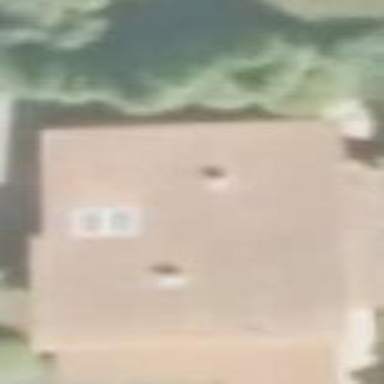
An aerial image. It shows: Simple house.